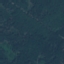
Land use / land cover: Forest